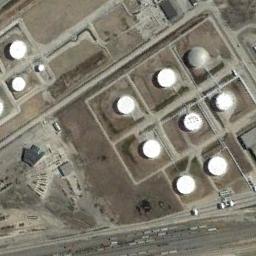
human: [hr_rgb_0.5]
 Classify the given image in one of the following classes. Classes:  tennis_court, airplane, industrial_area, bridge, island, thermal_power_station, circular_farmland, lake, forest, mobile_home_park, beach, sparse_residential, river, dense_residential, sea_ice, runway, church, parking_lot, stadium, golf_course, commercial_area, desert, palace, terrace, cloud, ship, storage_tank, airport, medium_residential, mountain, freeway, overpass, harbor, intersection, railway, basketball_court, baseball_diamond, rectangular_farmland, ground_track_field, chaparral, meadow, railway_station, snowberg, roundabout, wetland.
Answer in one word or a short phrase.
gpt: storage_tank